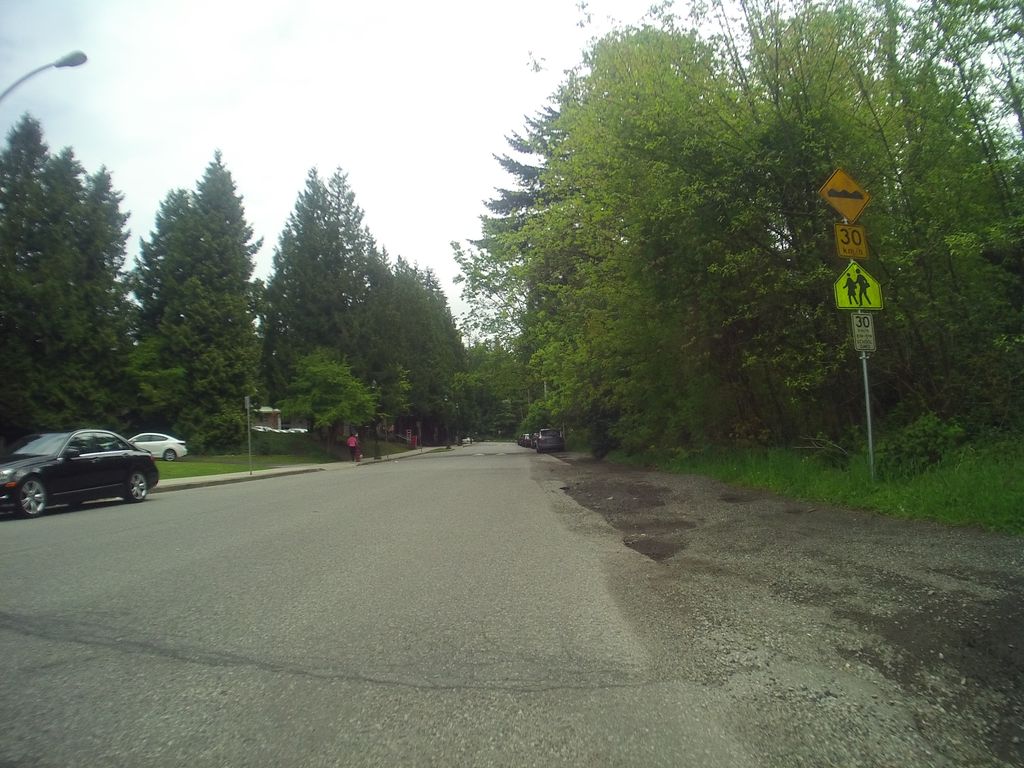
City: vancouver